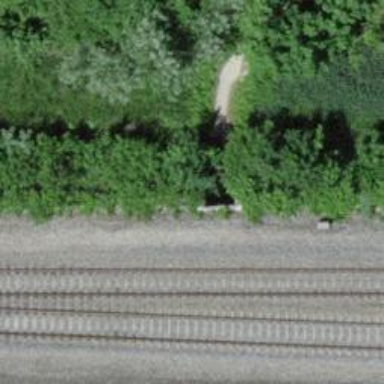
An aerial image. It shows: Track with grade3 tracktype passing through tunnel.